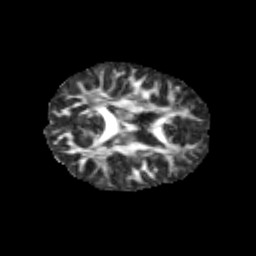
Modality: FA
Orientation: axial
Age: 9
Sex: female
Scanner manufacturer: siemens
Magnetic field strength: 3 T
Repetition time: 3.8 s
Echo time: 0.07 s